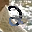
Label: 2